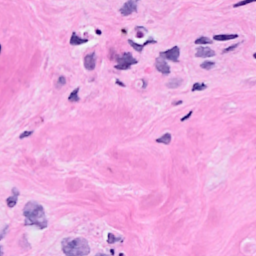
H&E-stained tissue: Breast